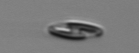
Label: pennate